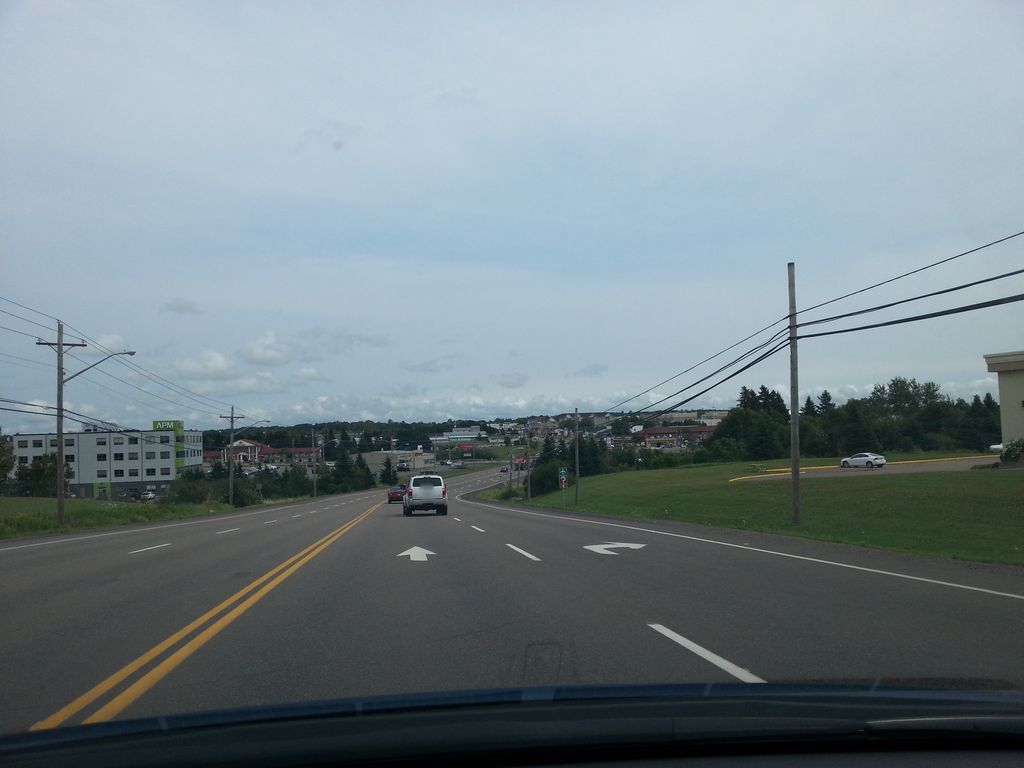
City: charlottetown